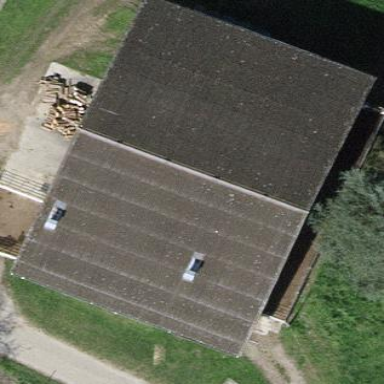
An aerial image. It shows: Barn.